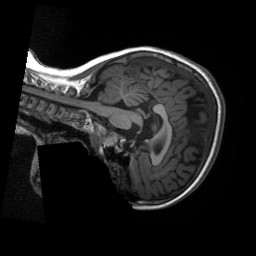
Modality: T1w
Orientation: sagittal
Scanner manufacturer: siemens
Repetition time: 2.3 s
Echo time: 0.00229 s